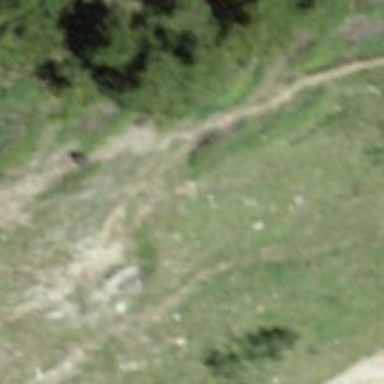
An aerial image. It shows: Hiking trail groomed in the classic style.